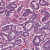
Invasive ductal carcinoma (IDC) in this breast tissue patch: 1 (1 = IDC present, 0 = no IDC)